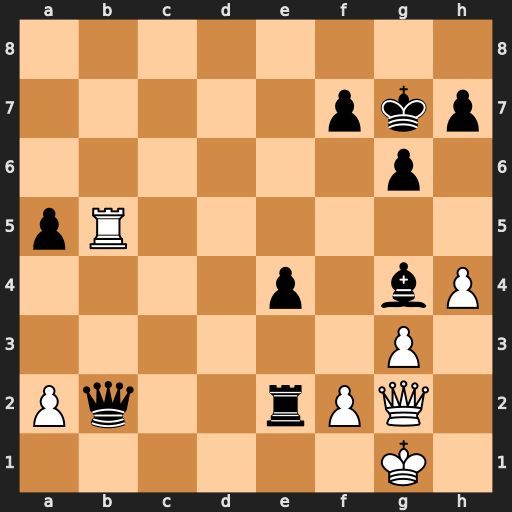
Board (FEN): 8/5pkp/6p1/pR6/4p1bP/6P1/Pq2rPQ1/6K1
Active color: w
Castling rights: -
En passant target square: -
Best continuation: Rxb2 Rxb2 Qxe4